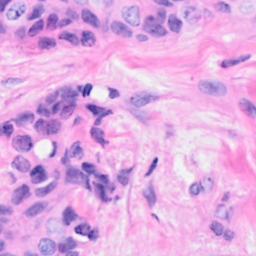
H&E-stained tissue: Breast